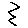
Label: zigzag